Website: walmart
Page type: stored-credit-cards
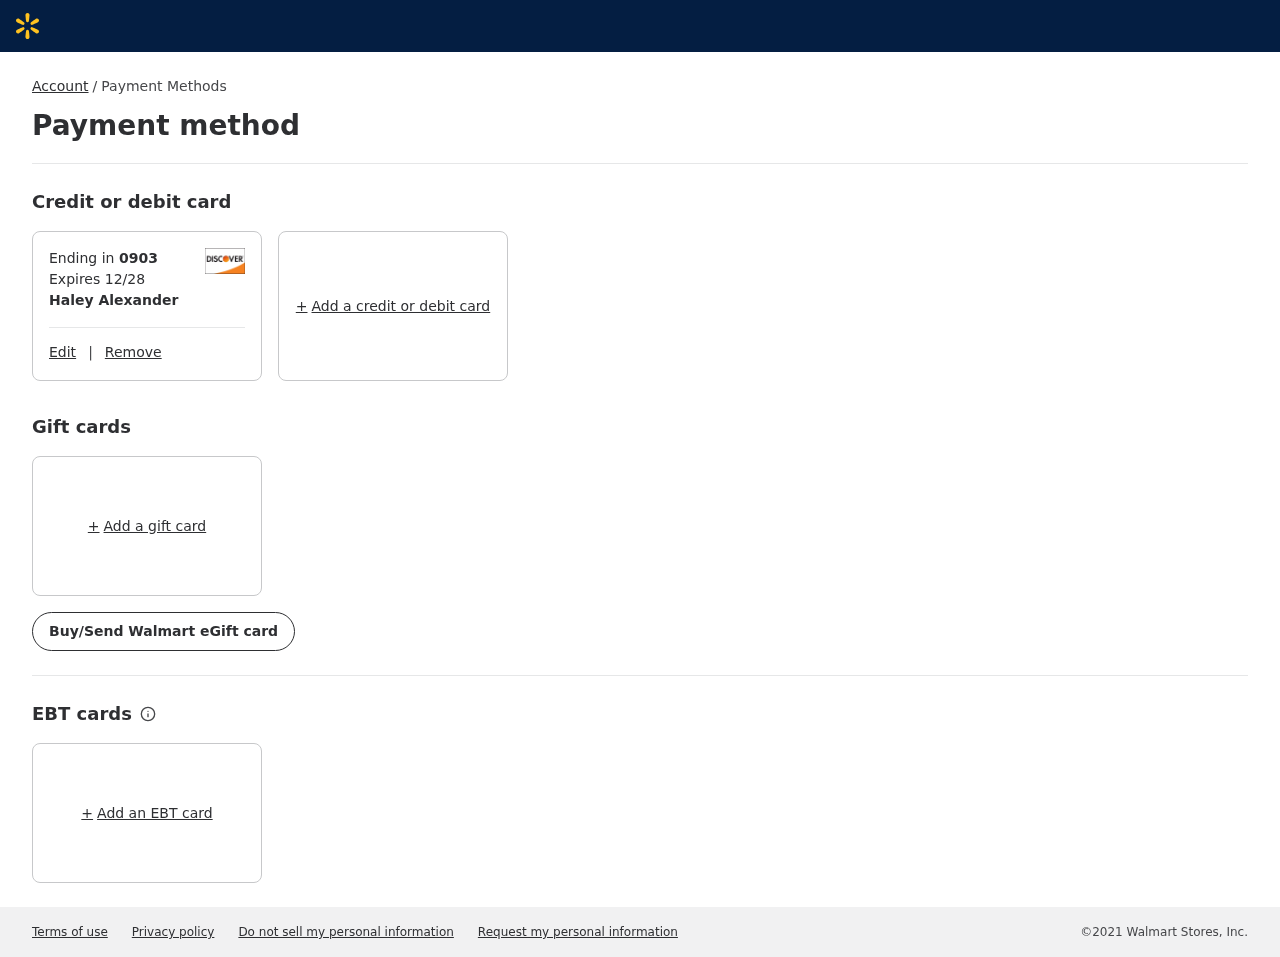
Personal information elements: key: PII_CARD_EXPIRY
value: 12/28
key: PII_CARD_LAST4
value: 0903
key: PII_FULLNAME
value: Haley Alexander